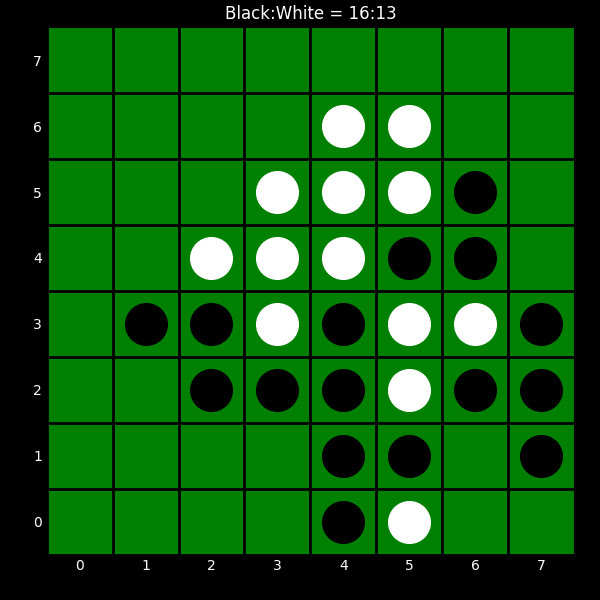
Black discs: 16
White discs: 13